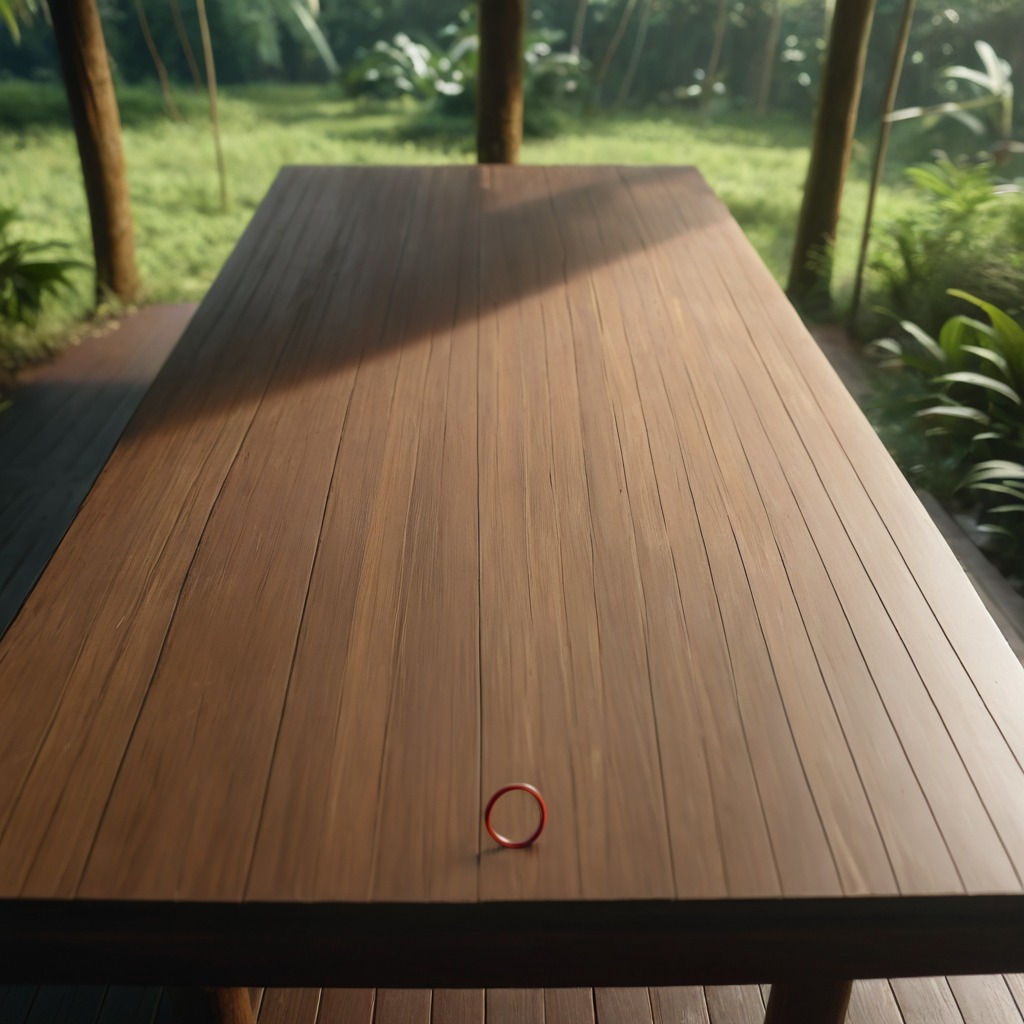
A rubber O-ring lying on a clean wooden table inside a jungle field workshop tent humid ambient light worn but